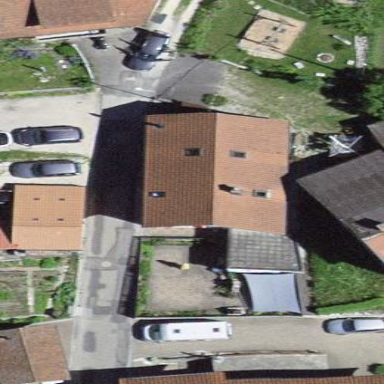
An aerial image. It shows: Residential building.